Field crop: maize
Growth stage: 2
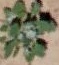
Species: chenopodium